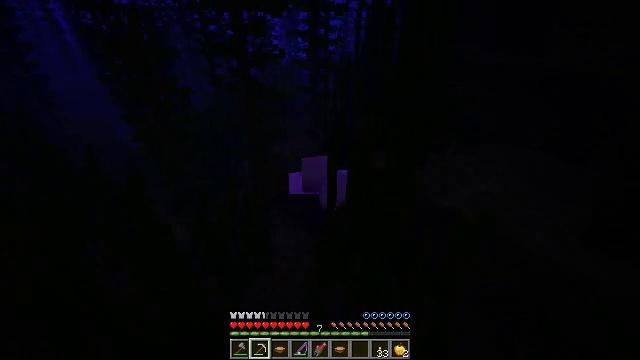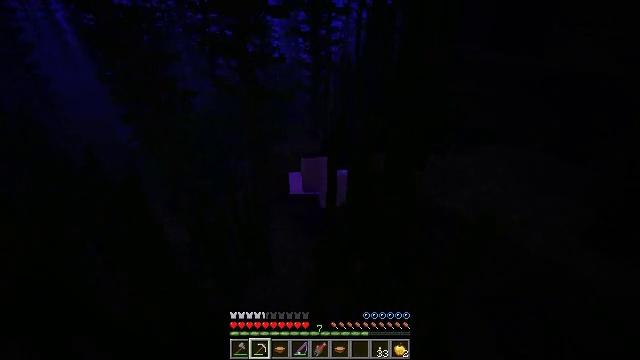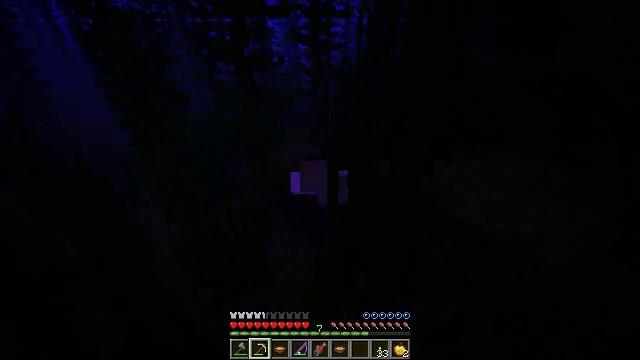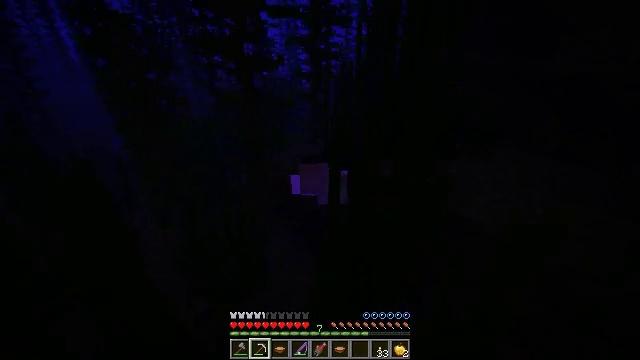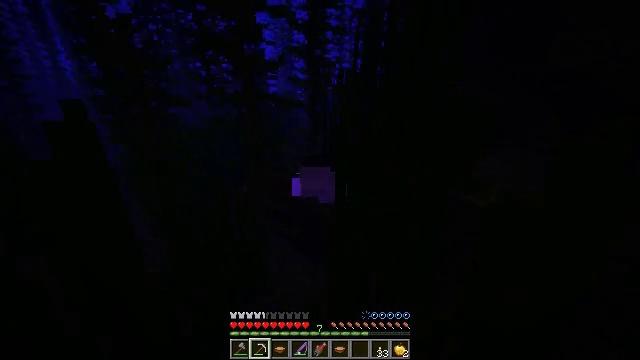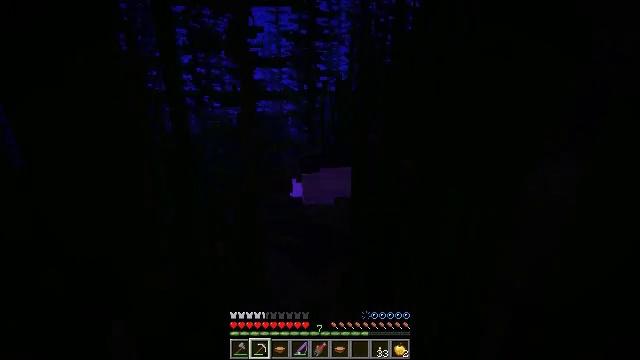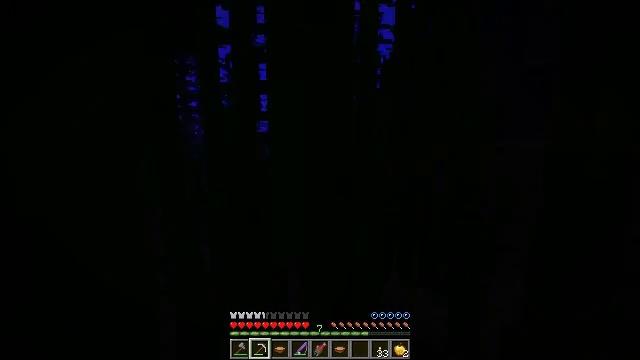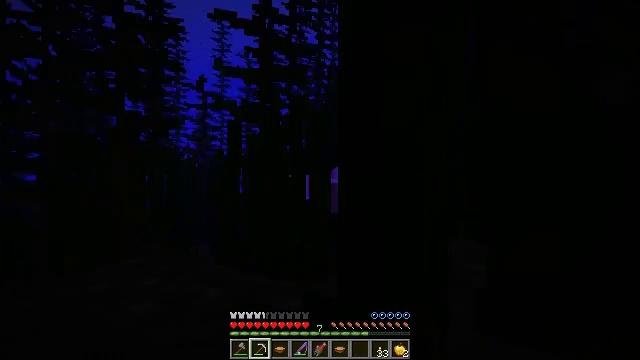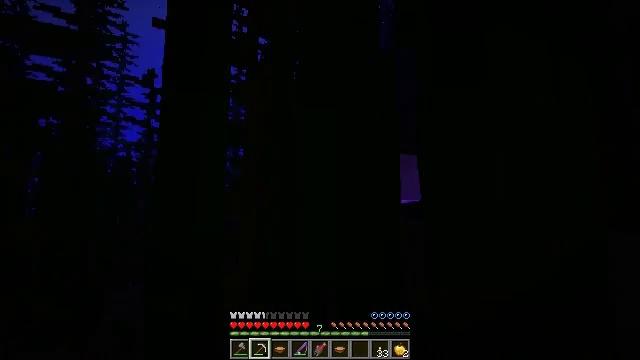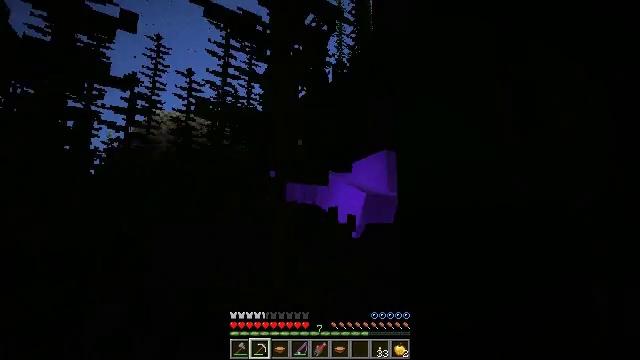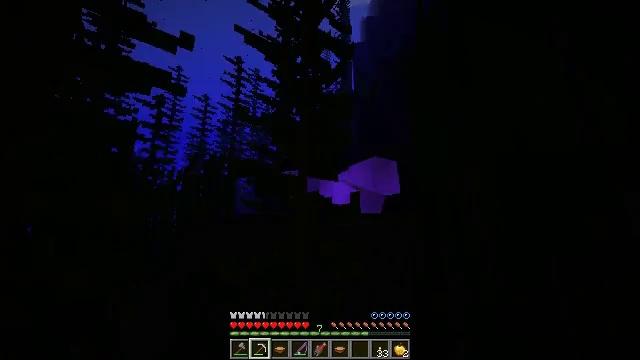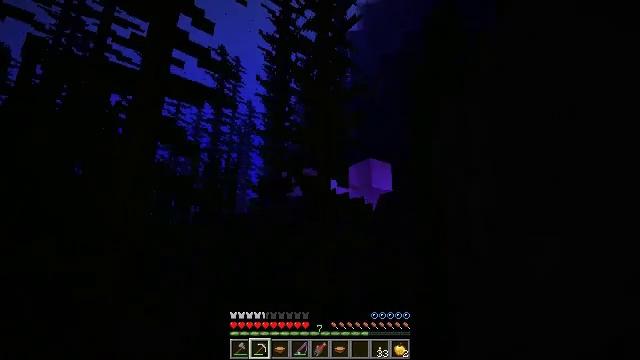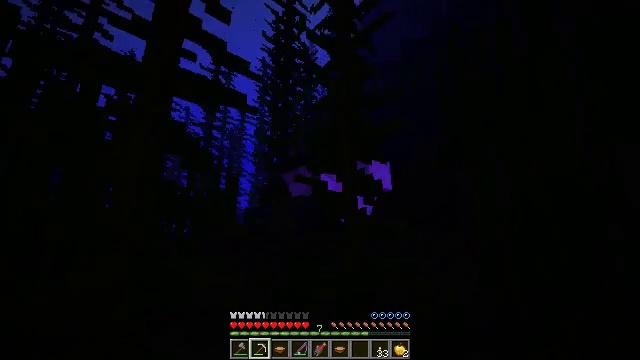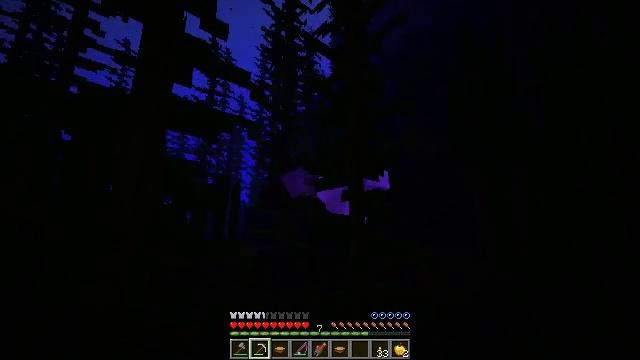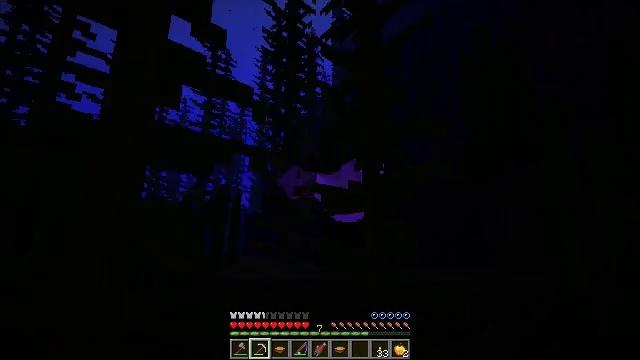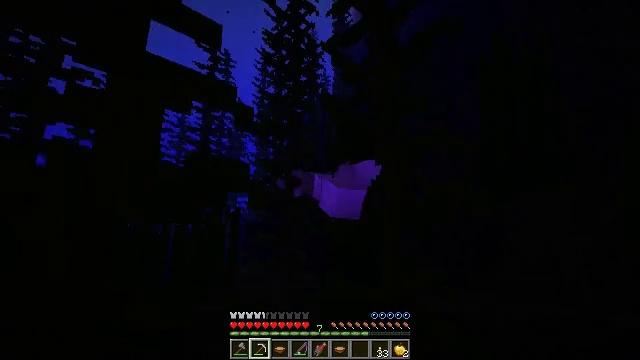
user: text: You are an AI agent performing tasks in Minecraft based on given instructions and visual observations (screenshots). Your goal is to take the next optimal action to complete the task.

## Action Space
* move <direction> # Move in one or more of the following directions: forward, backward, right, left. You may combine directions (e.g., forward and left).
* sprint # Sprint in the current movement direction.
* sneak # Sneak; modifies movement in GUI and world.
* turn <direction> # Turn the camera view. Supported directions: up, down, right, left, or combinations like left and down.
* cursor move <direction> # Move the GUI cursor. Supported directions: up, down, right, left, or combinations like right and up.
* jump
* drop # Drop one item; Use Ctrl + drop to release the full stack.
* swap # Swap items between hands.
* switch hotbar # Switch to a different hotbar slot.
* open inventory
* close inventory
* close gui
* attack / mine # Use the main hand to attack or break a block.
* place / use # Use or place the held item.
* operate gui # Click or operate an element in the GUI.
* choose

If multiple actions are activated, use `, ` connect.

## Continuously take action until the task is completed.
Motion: motion action
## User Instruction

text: Remove a name tag from the inventory.
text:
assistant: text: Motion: move forward, sprint
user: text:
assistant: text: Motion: move forward, sprint, turn up
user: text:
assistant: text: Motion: move forward, sprint, turn up
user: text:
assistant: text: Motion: move forward, sprint, turn right and up
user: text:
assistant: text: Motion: move forward, sprint, turn right and up
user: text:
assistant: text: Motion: move forward, sprint, turn right and up
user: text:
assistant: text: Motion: move forward, sprint, turn right and up
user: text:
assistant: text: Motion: move forward, sprint, turn right and up, jump
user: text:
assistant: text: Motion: move forward, sprint, turn right and up, jump
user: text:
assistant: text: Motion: move forward, sprint, turn right and up, jump
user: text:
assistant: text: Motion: move forward, sprint, turn right and up, jump
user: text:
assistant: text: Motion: move forward, sprint, turn right and up, jump
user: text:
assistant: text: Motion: move forward, sprint, turn down, jump
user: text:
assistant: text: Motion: move forward, sprint, jump
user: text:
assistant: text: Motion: move forward, sprint, jump
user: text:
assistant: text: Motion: move forward, sprint, jump
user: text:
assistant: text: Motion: move forward, sprint, turn right and up, jump
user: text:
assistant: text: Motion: move forward, sprint, turn right and up, jump
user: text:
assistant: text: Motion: move forward, sprint, turn right and up, jump
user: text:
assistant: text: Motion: move forward, sprint, turn right and up, jump
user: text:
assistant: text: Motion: move forward, sprint, turn right and up, jump
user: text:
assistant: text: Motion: move forward, sprint, turn right and up, jump
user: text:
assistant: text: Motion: move forward, sprint, turn right and up, jump
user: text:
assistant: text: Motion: move forward, sprint, turn right and up, jump
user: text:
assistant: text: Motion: move forward, sprint, turn up, jump
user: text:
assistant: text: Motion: move forward, sprint, turn up, jump
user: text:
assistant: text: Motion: move forward, sprint, turn up, jump
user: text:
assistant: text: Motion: move forward, sprint, turn right and up, jump
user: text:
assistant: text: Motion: move forward, sprint, turn right and up, jump
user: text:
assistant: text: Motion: move forward, sprint, turn right and up, jump